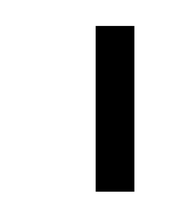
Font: Roboto_Condensed_Black